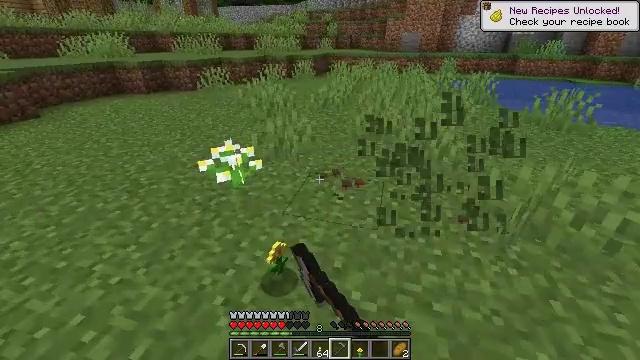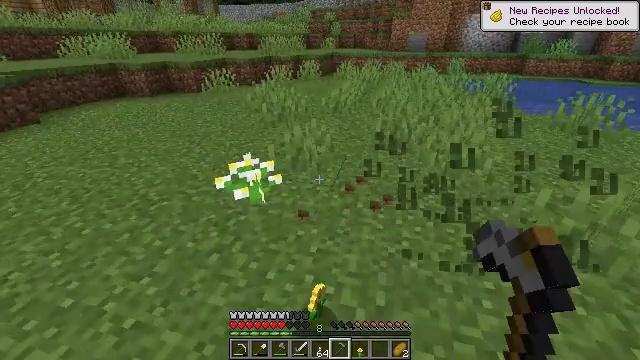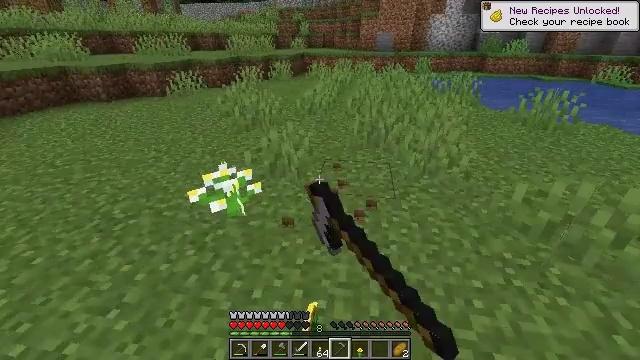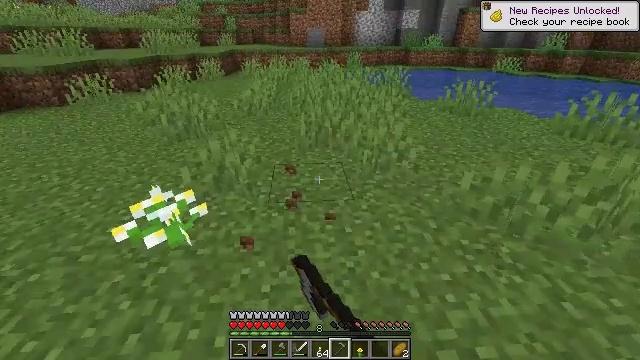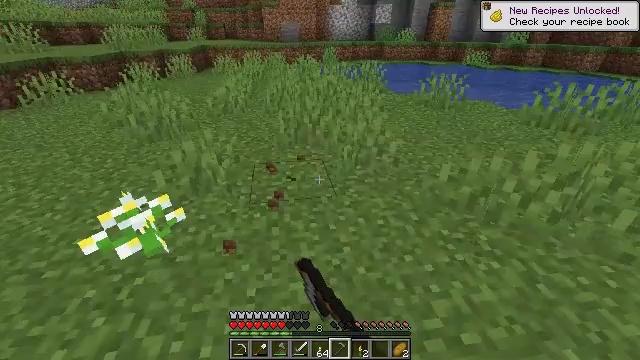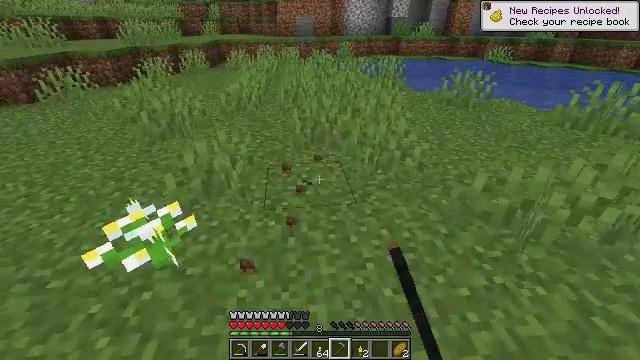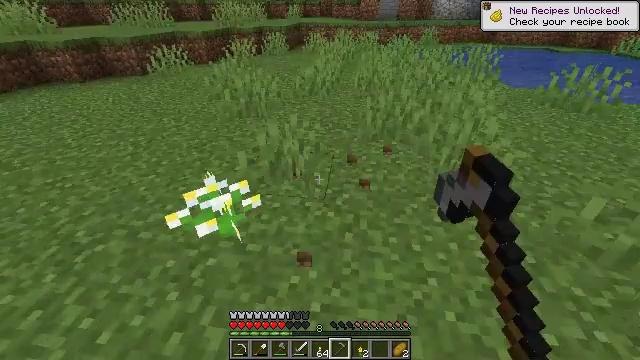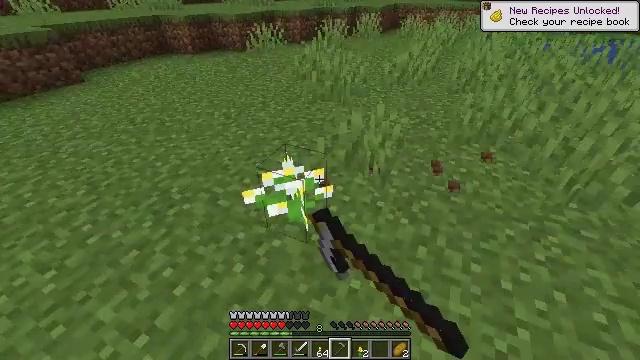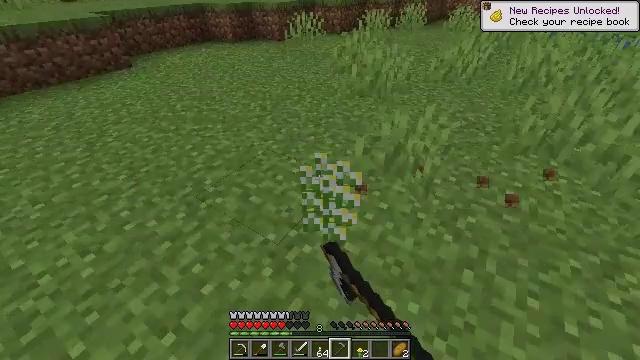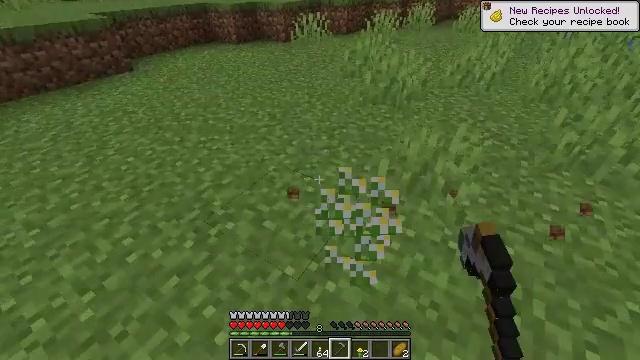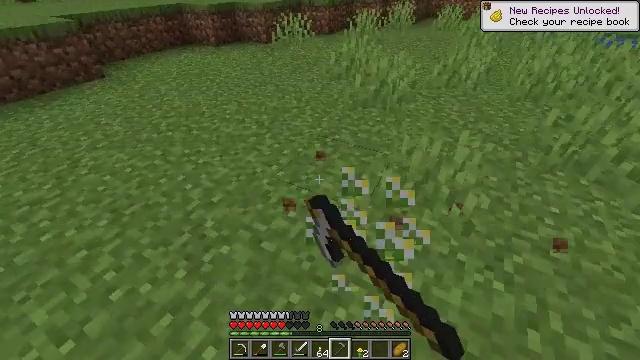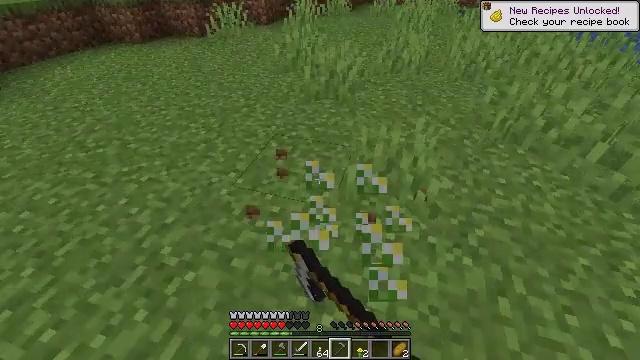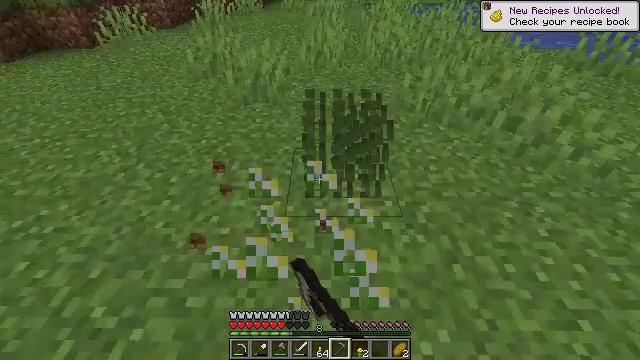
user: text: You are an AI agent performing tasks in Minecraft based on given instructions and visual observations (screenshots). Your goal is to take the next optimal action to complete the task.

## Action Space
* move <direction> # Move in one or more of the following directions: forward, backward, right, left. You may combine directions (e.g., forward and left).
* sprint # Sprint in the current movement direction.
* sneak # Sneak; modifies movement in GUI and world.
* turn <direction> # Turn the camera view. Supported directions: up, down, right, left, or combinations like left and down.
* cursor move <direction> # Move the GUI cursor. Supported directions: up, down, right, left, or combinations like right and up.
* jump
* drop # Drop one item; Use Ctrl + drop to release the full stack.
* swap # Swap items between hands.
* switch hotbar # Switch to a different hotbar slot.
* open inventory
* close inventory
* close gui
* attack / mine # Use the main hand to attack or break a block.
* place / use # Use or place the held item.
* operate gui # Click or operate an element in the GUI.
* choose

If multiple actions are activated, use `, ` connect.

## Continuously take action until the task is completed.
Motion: motion action
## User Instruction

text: Harvest the azure bluet plant.
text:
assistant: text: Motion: move forward and move left, attack / mine
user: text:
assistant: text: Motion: move forward, turn right, attack / mine
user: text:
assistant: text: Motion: move forward, turn right, attack / mine
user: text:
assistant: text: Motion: move forward, turn right, attack / mine
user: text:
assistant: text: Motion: move forward and move left, turn left and down, attack / mine
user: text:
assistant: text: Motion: move forward and move left, turn left and down, attack / mine
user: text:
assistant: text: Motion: move forward and move left, turn left and down, attack / mine
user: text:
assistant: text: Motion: move forward and move left, turn left and down, attack / mine
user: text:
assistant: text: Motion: move forward and move left, attack / mine
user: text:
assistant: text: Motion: move forward and move left, turn right, attack / mine
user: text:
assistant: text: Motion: move forward, turn right and down, attack / mine
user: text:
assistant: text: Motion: move forward, turn right, attack / mine
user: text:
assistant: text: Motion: attack / mine